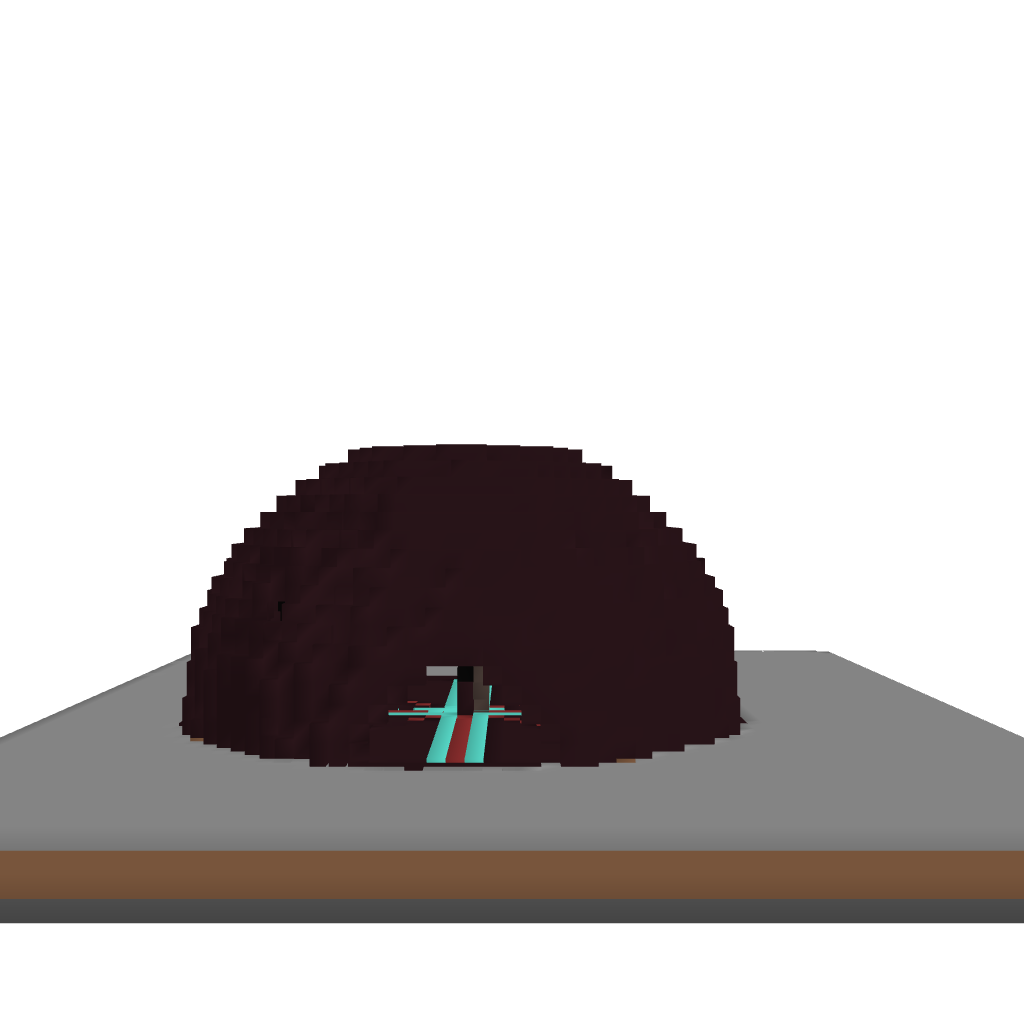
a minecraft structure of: A 4 Portal HUb